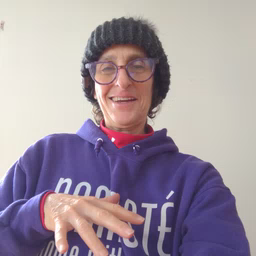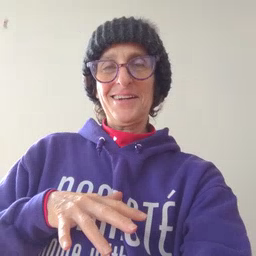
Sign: pajamas